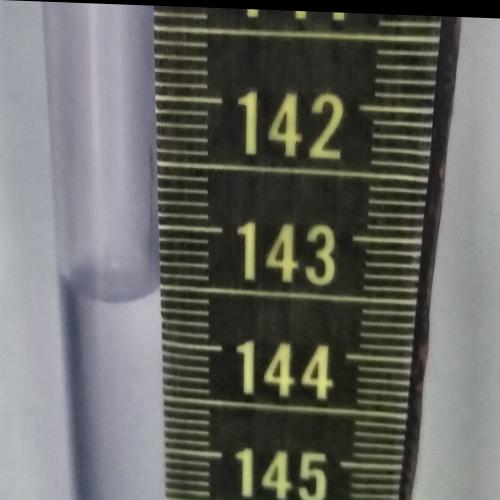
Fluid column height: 143.6 cm